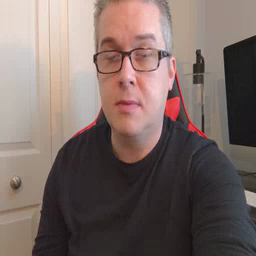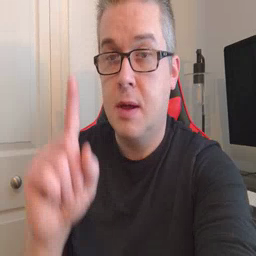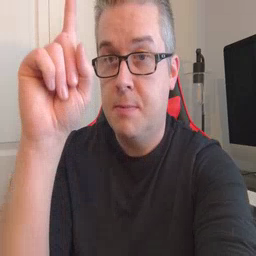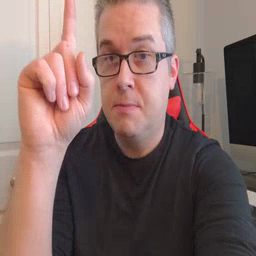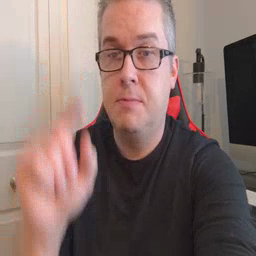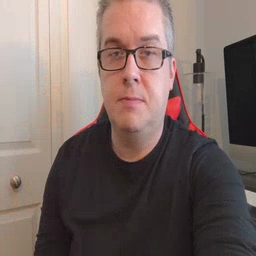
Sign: up